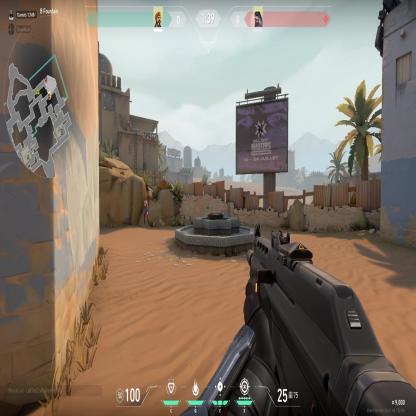
Label: enemy